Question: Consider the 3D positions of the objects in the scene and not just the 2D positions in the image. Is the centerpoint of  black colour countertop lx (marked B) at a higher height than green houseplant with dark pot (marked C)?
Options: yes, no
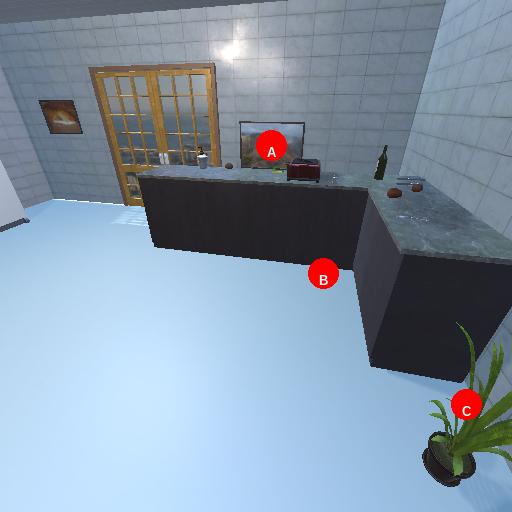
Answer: yes